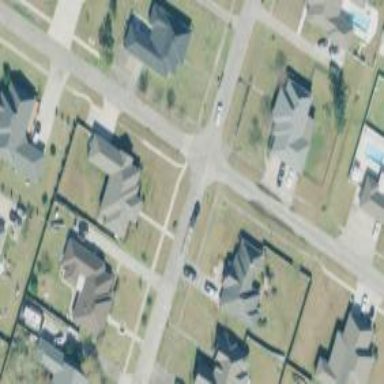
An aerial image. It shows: Residential road.